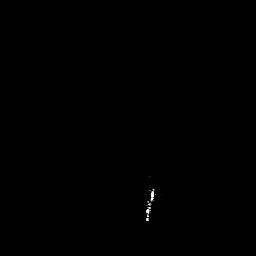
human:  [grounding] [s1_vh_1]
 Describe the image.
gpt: In the satellite image, there is  <ref>1 medium ship </ref> <box>[[55, 72, 61, 86, 0]]</box> located at bottom.